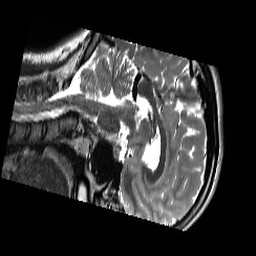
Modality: T2w
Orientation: sagittal
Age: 18
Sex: female